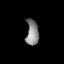
Tissue: lung
Cell type: Others
Senescence score: 0.1969
Nuclear area (px): 312
Mean DAPI intensity: 136.593